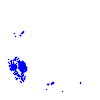
Particle: electron